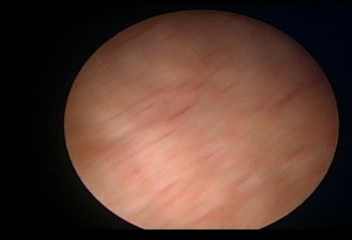
Modality: WLC
Class: Normal mucosa
Bladder cancer association: No